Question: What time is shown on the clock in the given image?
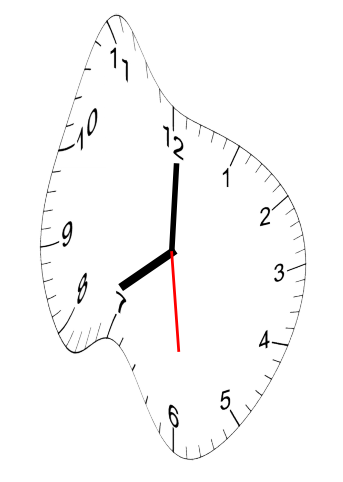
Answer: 08:00:29